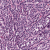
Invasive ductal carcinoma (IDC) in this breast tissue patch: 1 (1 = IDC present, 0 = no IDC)